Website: home-depot
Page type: delivery-shipping
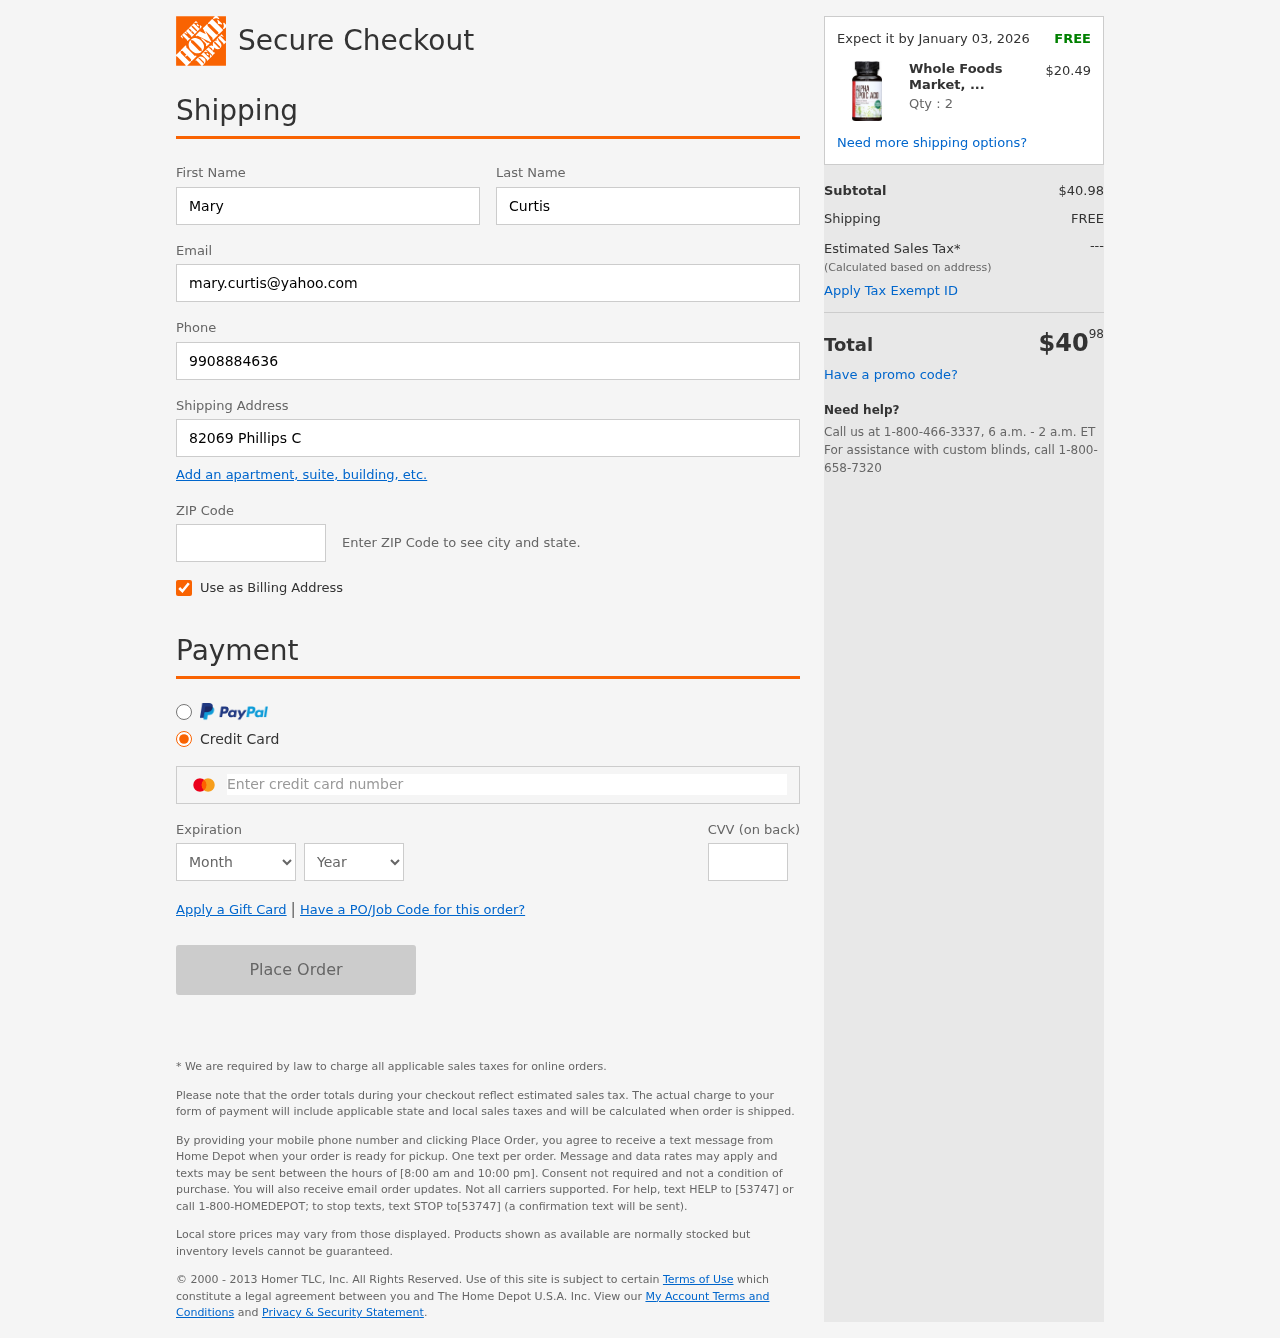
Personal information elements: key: PII_CARD_CVV
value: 989
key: PII_CARD_EXPIRY_MONTH
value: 07
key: PII_CARD_EXPIRY_YEAR
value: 26
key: PII_CARD_NUMBER
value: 2269 8611 9447 0024
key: PII_EMAIL
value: mary.curtis@yahoo.com
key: PII_FIRSTNAME
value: Mary
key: PII_LASTNAME
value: Curtis
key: PII_PHONE
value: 9908884636
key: PII_POSTCODE
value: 65121
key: PII_STREET
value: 82069 Phillips Courts Apt. 395
Product elements: key: PRODUCT1_NAME
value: Whole Foods Market, Alpha Lipoic Acid 100mg, 90 ct
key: PRODUCT1_PRICE
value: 20.49
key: PRODUCT1_QUANTITY
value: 2
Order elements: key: ORDER_DELIVERY_DATE
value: Expect it by January 03, 2026
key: ORDER_SUBTOTAL
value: $40.98
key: ORDER_SHIPPING_COST
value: FREE
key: ORDER_TOTAL
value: $4098